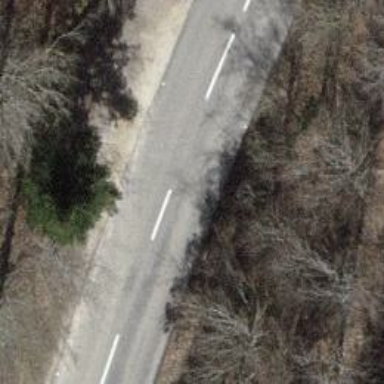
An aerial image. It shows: Tertiary road with asphalt surface.